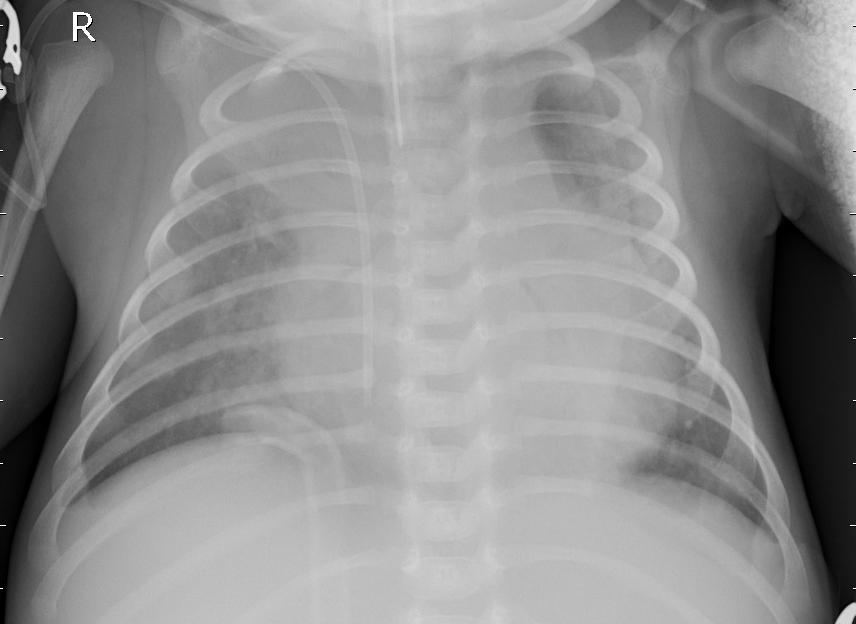
Diagnosis: PNEUMONIA